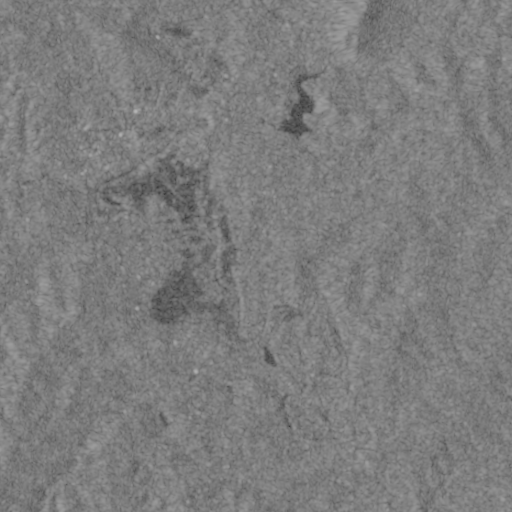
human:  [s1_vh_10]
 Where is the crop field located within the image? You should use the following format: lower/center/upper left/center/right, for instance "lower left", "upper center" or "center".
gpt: The crop field is located in the lower left of the image.
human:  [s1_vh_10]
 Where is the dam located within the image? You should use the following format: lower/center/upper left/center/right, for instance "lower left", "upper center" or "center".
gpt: The dam is located in the upper center of the image.
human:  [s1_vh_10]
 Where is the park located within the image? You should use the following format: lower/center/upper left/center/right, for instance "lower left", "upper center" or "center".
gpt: The park is located in the upper left of the image.
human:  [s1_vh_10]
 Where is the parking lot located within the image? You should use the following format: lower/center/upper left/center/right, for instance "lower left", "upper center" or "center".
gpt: The parking lot is located in the upper left of the image.
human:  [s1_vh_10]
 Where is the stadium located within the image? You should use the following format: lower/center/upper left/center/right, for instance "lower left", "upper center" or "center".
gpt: The stadium is located in the upper left of the image.
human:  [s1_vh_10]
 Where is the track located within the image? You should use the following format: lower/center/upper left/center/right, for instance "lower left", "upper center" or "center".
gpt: The track is located in the upper left of the image.
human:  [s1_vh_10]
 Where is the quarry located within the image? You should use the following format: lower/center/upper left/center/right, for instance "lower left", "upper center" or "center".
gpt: There is no quarry in the image.

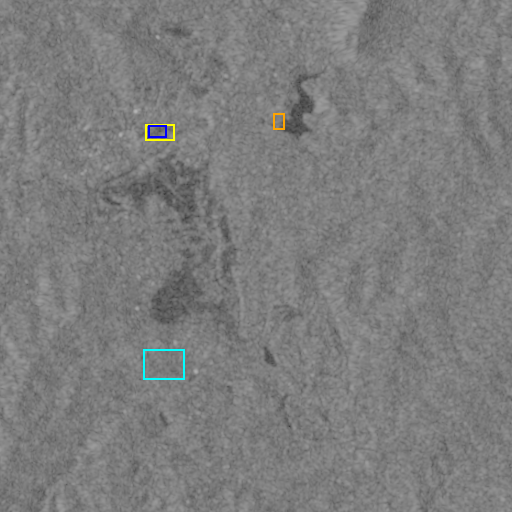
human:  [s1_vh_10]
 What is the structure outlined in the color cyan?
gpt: The structure outlined in cyan is a crop field.
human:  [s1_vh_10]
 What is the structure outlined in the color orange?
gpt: The structure outlined in orange is a dam.
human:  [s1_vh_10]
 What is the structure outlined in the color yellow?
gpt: The structure outlined in yellow is a stadium.
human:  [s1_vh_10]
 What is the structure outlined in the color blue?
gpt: The structure outlined in blue is a track.
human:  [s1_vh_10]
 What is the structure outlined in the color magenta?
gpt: There is no magenta outline.